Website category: sports
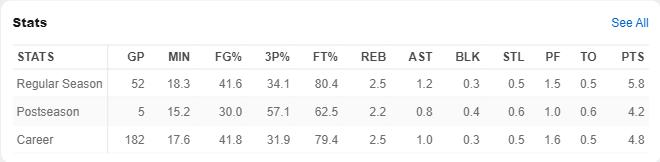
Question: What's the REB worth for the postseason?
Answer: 2.2

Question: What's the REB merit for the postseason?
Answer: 2.2

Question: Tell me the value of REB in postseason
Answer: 2.2

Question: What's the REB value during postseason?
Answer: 2.2

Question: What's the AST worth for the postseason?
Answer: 0.8

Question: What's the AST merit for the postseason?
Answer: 0.8

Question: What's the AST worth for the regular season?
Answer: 1.2

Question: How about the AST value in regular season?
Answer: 1.2

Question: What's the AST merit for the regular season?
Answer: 1.2

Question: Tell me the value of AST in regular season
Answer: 1.2

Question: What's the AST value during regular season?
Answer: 1.2

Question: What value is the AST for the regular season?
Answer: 1.2

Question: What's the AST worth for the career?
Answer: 1.0

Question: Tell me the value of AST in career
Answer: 1.0

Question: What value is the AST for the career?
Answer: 1.0

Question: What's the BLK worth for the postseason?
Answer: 0.4

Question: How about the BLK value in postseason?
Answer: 0.4

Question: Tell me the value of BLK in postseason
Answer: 0.4

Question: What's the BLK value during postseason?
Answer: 0.4

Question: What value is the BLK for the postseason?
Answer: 0.4

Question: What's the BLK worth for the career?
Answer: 0.3

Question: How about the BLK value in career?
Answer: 0.3

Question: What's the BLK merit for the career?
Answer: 0.3

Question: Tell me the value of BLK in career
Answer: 0.3

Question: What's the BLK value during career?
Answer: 0.3

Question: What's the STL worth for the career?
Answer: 0.5

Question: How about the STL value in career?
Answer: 0.5

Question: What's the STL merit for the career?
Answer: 0.5

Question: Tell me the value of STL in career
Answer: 0.5

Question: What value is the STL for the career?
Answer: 0.5

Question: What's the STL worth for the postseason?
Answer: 0.6

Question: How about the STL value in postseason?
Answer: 0.6

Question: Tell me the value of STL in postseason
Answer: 0.6

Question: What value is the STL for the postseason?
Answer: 0.6

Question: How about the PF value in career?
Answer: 1.6

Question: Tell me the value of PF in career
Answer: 1.6

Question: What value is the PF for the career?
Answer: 1.6

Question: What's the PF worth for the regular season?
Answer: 1.5

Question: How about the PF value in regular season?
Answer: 1.5

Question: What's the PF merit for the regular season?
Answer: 1.5

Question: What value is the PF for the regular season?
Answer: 1.5

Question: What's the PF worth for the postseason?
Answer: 1.0

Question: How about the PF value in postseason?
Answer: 1.0

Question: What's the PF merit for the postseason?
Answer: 1.0

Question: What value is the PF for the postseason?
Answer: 1.0

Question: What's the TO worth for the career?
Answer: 0.5

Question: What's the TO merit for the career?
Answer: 0.5

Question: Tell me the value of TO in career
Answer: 0.5

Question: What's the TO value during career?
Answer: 0.5

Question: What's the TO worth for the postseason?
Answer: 0.6

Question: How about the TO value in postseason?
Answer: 0.6

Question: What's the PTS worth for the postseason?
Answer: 4.2

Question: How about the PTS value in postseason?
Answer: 4.2

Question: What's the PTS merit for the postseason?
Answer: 4.2

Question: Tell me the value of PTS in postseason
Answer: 4.2

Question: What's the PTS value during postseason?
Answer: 4.2

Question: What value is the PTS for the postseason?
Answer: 4.2

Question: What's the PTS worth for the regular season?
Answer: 5.8

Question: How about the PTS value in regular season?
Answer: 5.8

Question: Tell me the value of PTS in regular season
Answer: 5.8

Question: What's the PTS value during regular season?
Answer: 5.8

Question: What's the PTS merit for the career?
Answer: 4.8

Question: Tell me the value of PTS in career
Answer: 4.8

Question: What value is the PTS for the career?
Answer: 4.8